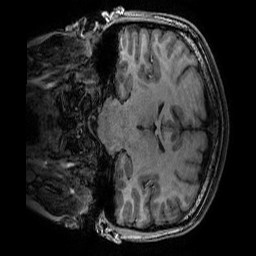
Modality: T1w
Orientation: coronal
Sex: female
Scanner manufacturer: ge
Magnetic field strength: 3 T
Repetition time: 0.007664 s
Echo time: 0.00342 s